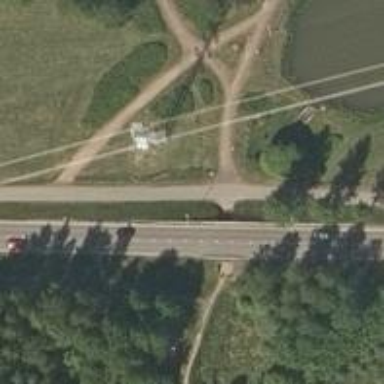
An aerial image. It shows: Official Nordic skiing footway.